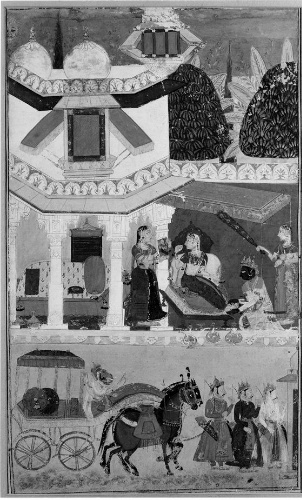
Date: ca.1680
Object type: Folio
Classification: Paintings
Medium: Ink and opaque watercolor on paper
Culture: India (Rajasthan, Mewar)
Dimensions: 14 9/16 x 8 3/4 in. (37 x 22.2 cm)
Department: Asian Art
Credit line: Roger Fund, 1954
Accession year: 1954
Repository: Metropolitan Museum of Art, New York, NY
Tags: Women|Horses|Krishna|Radha|Hinduism|Chariots